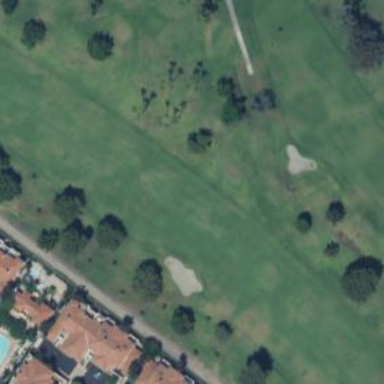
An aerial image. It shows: View of golf hole.